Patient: sex M, age 78
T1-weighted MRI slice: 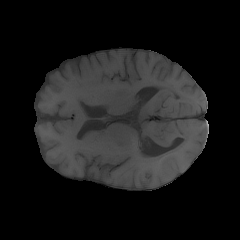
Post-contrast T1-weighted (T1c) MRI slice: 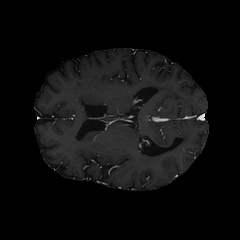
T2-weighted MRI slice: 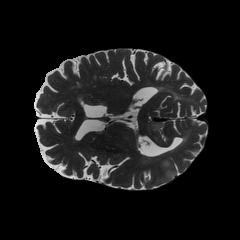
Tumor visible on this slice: yes
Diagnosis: Glioblastoma, IDH-wildtype
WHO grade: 4